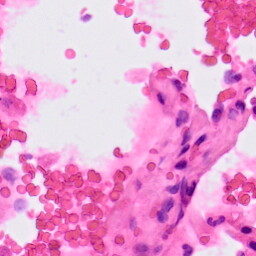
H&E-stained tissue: Lung